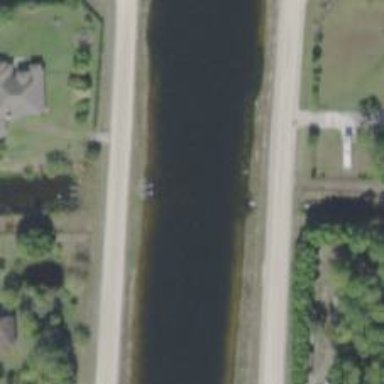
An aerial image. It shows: Canal.